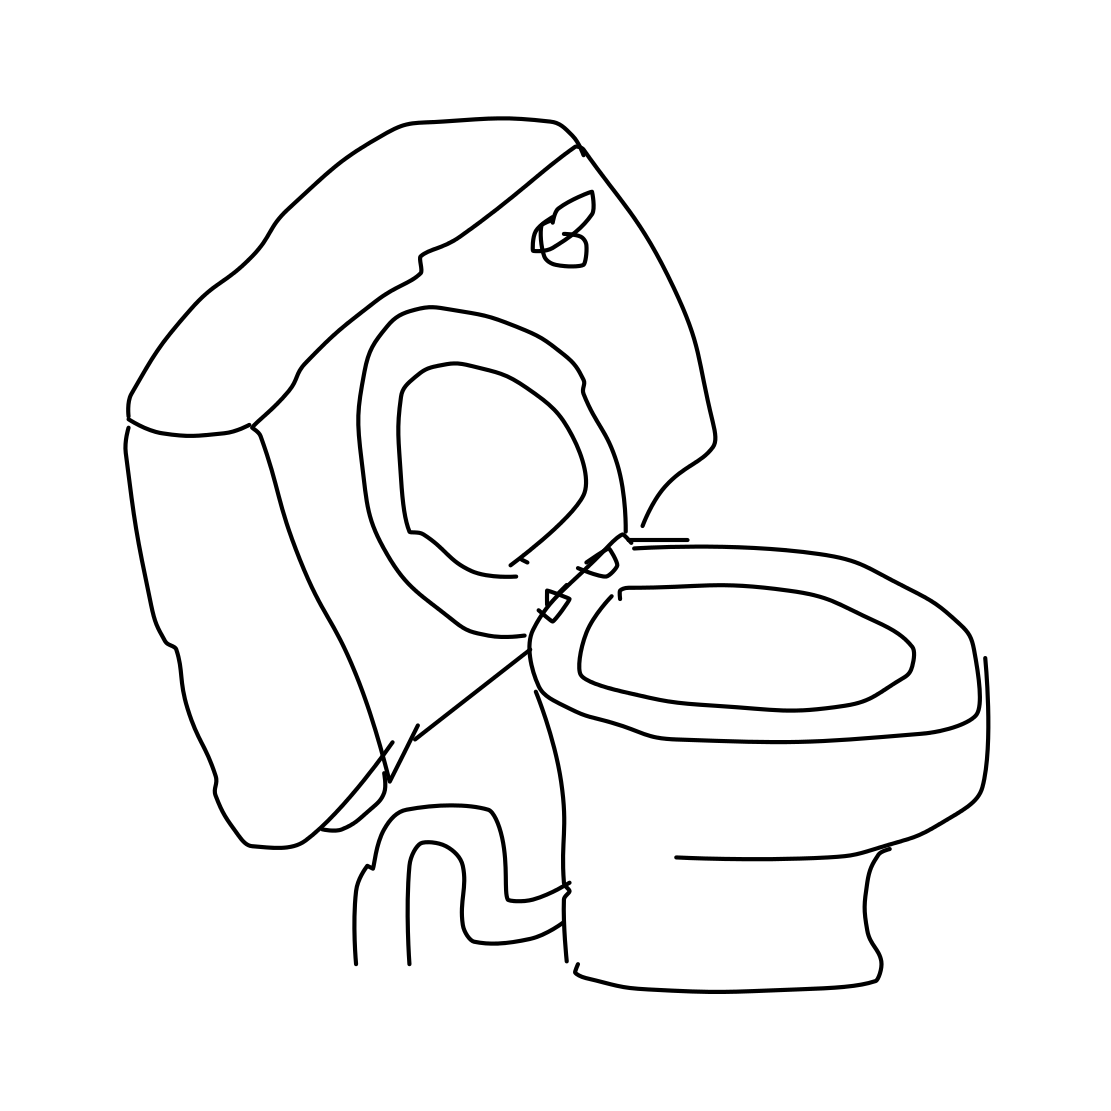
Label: toilet